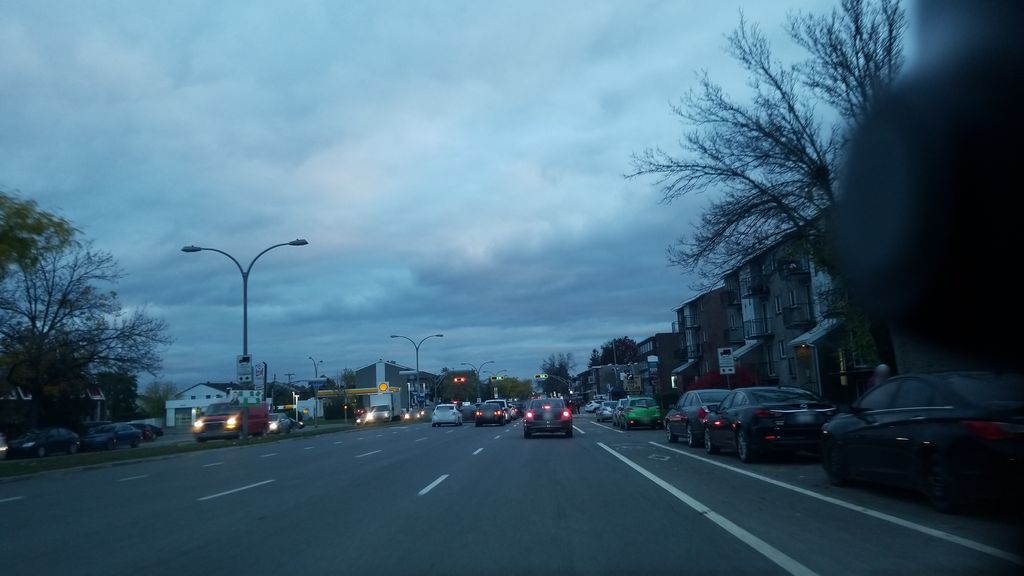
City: montreal